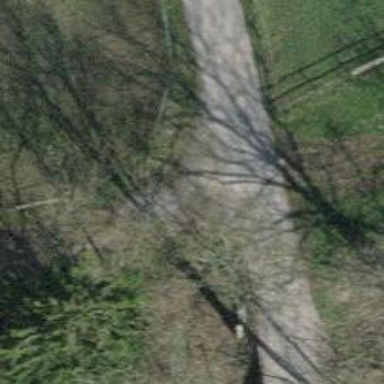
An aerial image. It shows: Well-maintained track road of grade 1.